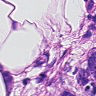
Metastatic tissue present: yes